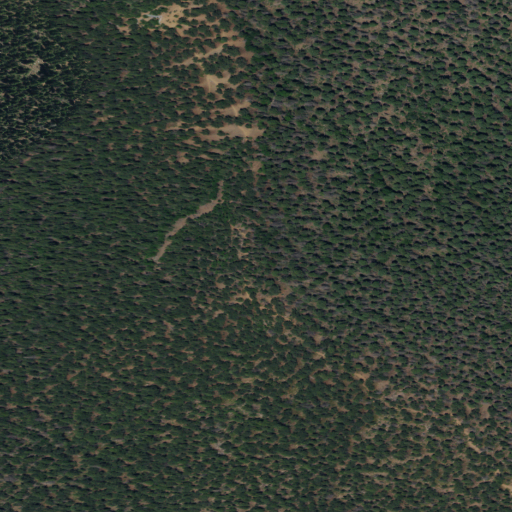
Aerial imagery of mountain in New Mexico named Trail Peak containing only evergreen forest